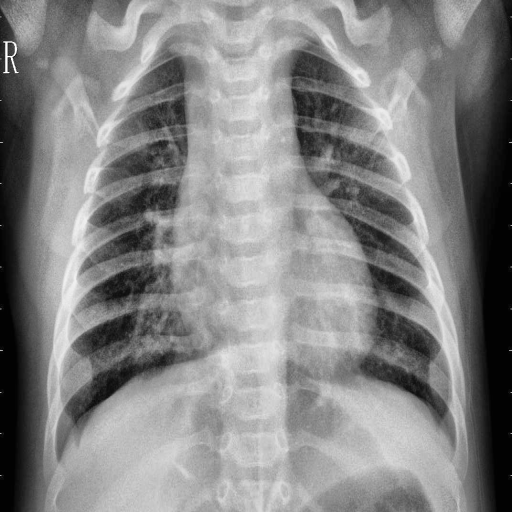
Finding: PNEUMONIA